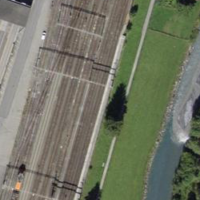
EUNIS habitat code: 54
Species observed at this site:
Colchicum autumnale